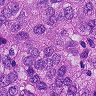
Metastatic tissue present: yes